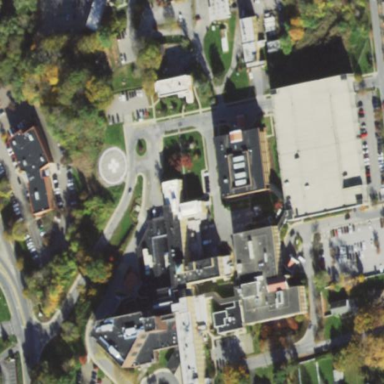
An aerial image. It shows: Hospital providing healthcare services.